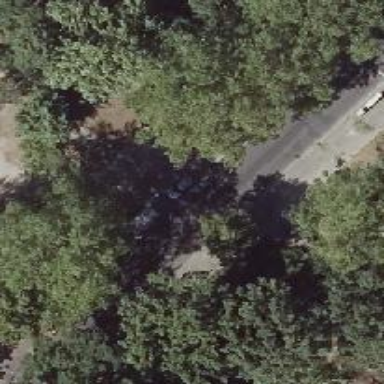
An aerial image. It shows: Parking lane area near the road.